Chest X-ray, PA view. Patient: 15 years old, sex F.
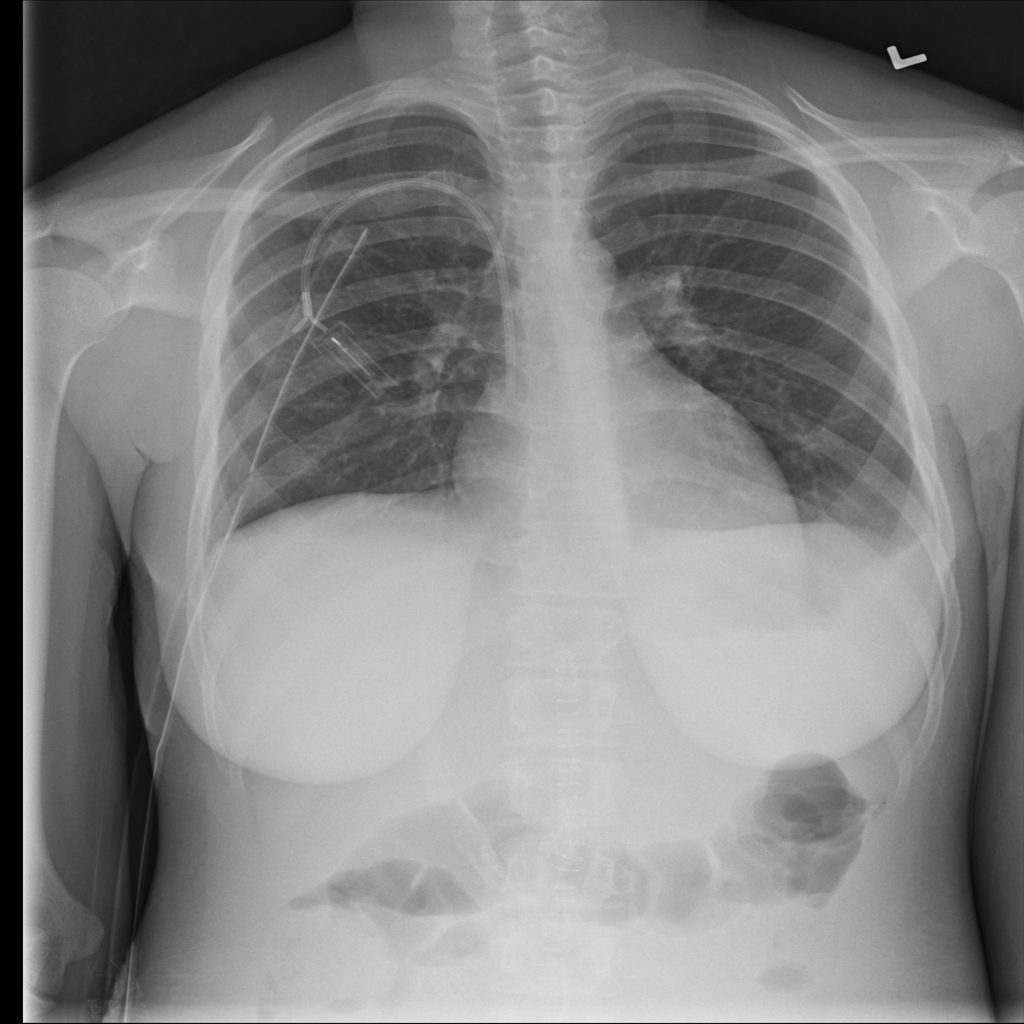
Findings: No Finding